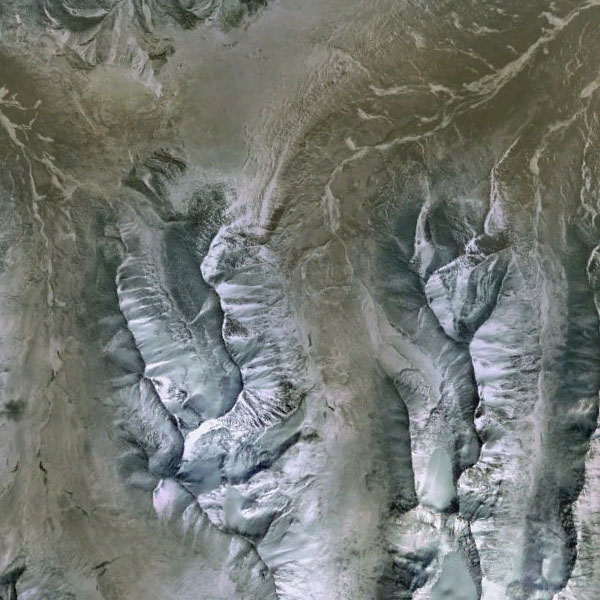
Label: Mountain